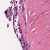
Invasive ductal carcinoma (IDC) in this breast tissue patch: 0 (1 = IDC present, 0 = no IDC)